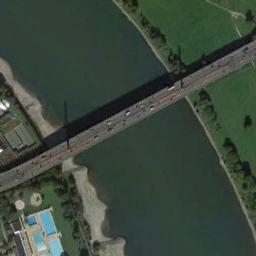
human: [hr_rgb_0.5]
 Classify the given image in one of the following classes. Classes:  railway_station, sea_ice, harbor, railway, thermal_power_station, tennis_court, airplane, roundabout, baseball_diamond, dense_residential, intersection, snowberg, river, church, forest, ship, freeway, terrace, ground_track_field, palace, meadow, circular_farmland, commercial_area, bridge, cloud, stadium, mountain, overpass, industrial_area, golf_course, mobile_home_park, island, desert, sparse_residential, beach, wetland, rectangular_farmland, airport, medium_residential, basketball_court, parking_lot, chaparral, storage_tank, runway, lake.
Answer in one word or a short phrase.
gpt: bridge